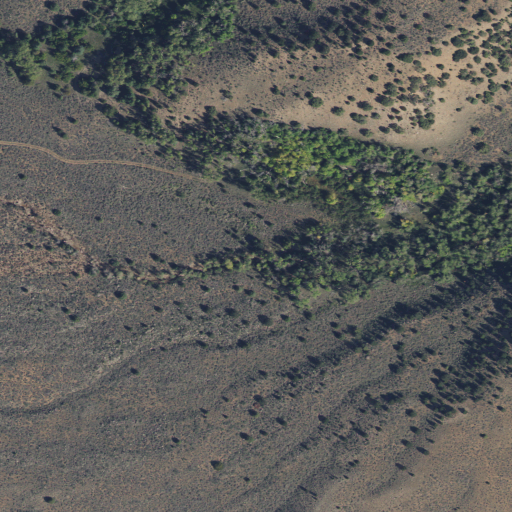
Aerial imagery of valley in Utah named Dry Canyon containing shrub, evergreen forest, and deciduous forest